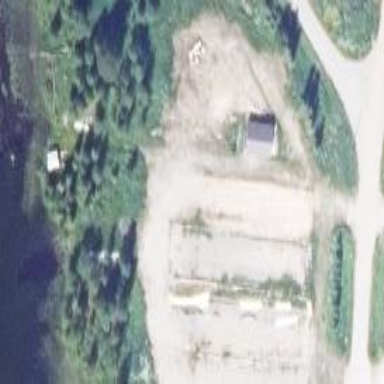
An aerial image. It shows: Greenhouse used for horticulture.